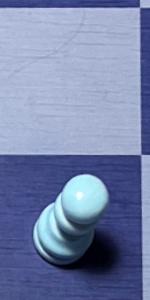
Label: Pawn_White